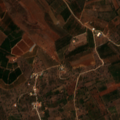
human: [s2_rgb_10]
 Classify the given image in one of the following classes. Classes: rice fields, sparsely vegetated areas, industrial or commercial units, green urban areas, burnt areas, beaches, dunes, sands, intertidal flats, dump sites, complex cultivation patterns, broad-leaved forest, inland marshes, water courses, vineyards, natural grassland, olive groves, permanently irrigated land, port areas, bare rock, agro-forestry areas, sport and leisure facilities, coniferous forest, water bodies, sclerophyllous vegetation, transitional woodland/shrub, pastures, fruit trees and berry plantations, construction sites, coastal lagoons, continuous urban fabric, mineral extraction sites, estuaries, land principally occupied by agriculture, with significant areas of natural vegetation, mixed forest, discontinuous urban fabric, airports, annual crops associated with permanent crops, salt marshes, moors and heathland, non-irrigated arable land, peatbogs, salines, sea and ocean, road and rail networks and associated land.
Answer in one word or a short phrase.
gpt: fruit trees and berry plantations